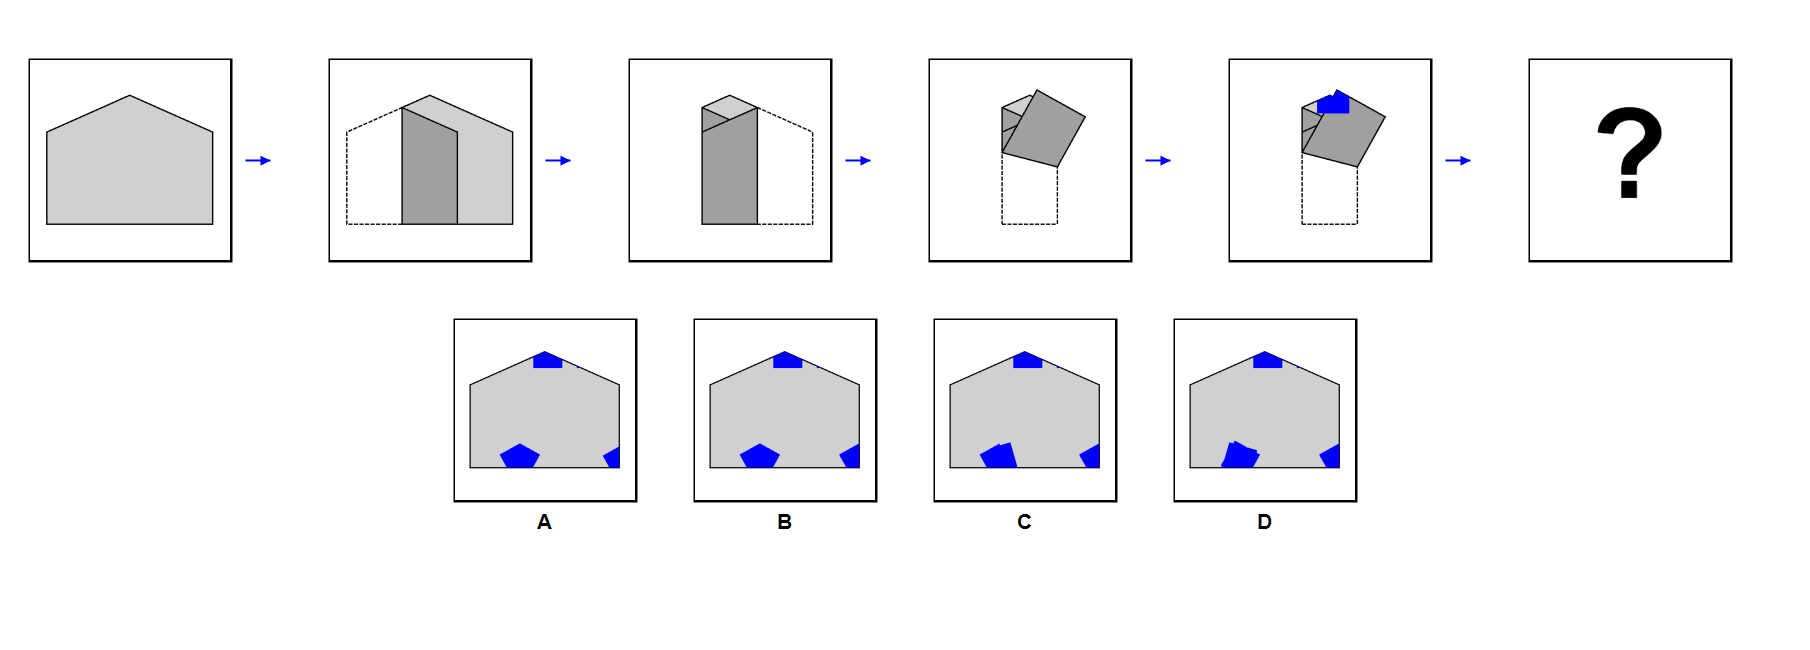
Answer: B